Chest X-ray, AP view. Patient: 54 years old, sex M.
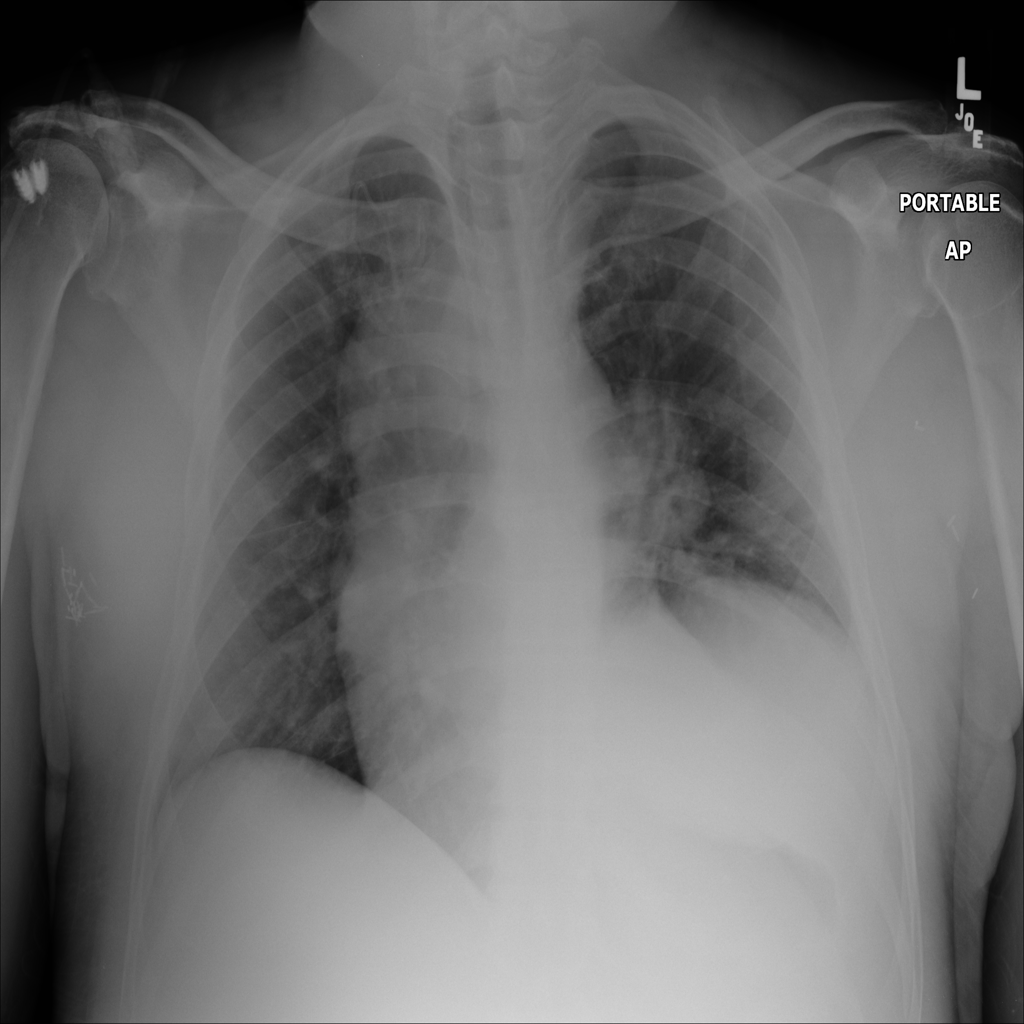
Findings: No Finding